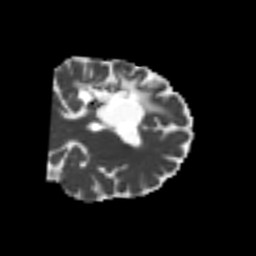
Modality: MD
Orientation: coronal
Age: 31
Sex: female
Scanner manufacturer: siemens
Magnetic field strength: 3 T
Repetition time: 4.999 s
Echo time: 0.07946 s